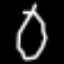
Label: octagon